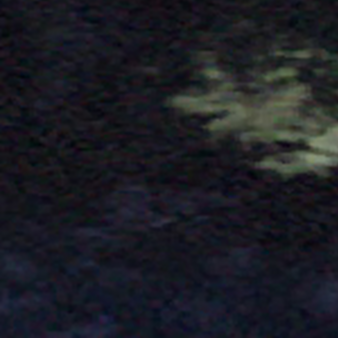
Label: other